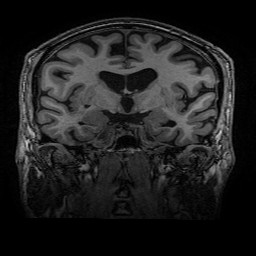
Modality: T1w
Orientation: sagittal
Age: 71
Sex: male
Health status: healthy
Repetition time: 2.53 s
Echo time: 0.0034 s